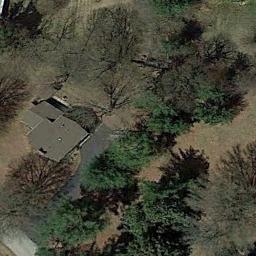
Label: residential